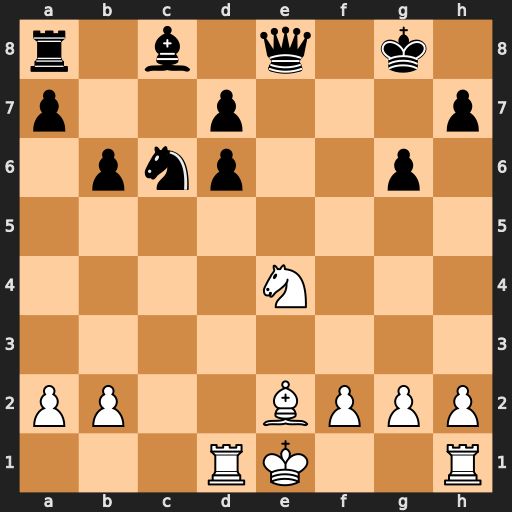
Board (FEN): r1b1q1k1/p2p3p/1pnp2p1/8/4N3/8/PP2BPPP/3RK2R
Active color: w
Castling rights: K
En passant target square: -
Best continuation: Nf6+ Kf7 Nxe8